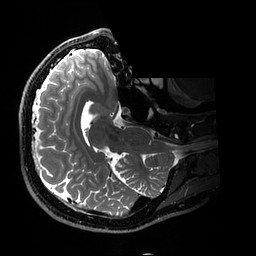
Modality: T2w
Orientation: axial